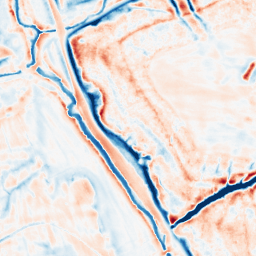
Category: edge_preserving
Decomposition family: bilateral
Decomposition parameters: d: 21
sigma_color: 150
sigma_space: 150
Upsampling method: bilinear
Upsampling parameters: scale: 2
Upsampling scale: 2